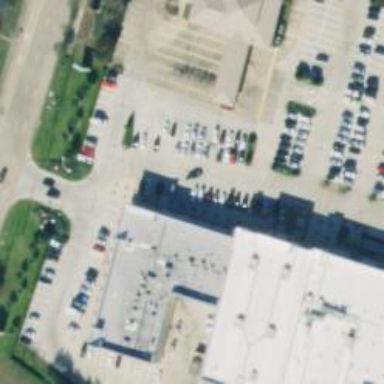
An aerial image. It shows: Parking space is available.